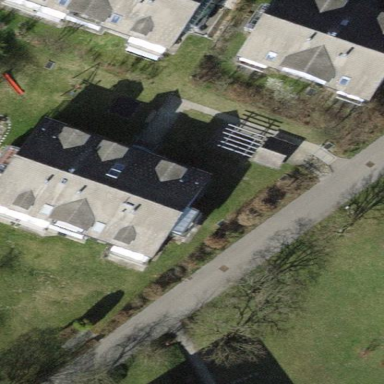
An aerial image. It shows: Gabled roof on residential building.